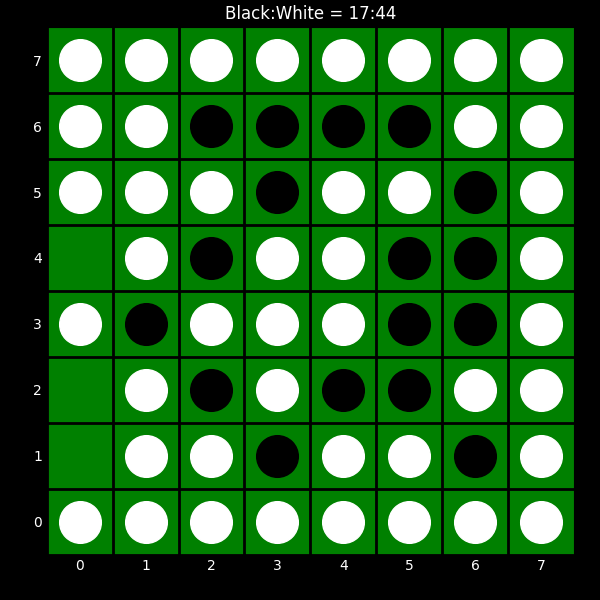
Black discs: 17
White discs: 44